Question: Why is the content not aligned with the brand using Bootstrap 3.0.0? How can I get these aligned?

Here is my HTML:
'''
<!DOCTYPE html>
<html>
<head>
<title>Title</title>
<meta name="viewport" content="width=device-width initial-scale=1.0">
<link href="bower_components/bootstrap/dist/css/bootstrap.min.css" rel="stylesheet" media="screen">
<link href="css/app.css" rel="stylesheet">
</head>
<body>
<div class="navbar navbar-inverse navbar-fixed-top">
<div class="navbar-inner">
<div class="container">
<span class="navbar-brand">Brand</span>
</div>
</div>
</div>
<div id="main-region" class="container">
<p>Content</p>
</div>
<script data-main="js/main" src="bower_components/requirejs/require.js"></script>
<script src="bower_components/bootstrap/dist/js/bootstrap.min.js"></script>
</body>
</html>
'''
Here is app.css:
'''
body {
padding-top: 60px;
}
'''
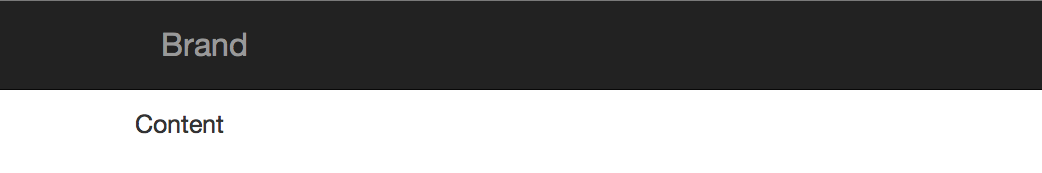
Answer: Your 'navbar' DIV needs a nested 'container' DIV for it to align with your other content.
Check out <URL>.
It uses the following source:
'''
<body>
<div class="navbar navbar-inverse navbar-fixed-top">
<div class="container"> <!-- You need this DIV for alignment -->
<div class="navbar-header">
<button type="button" class="navbar-toggle" data-toggle="collapse" data-target=".navbar-collapse">
<span class="icon-bar"></span>
<span class="icon-bar"></span>
<span class="icon-bar"></span>
</button>
<a class="navbar-brand" href="#">Project name</a>
</div>
<div class="navbar-collapse collapse">
<ul class="nav navbar-nav">
<li class="active"><a href="#">Home</a></li>
<li><a href="#about">About</a></li>
<li><a href="#contact">Contact</a></li>
<li class="dropdown">
<a href="#" class="dropdown-toggle" data-toggle="dropdown">Dropdown <b class="caret"></b></a>
<ul class="dropdown-menu">
<li><a href="#">Action</a></li>
<li><a href="#">Another action</a></li>
<li><a href="#">Something else here</a></li>
<li class="divider"></li>
<li class="dropdown-header">Nav header</li>
<li><a href="#">Separated link</a></li>
<li><a href="#">One more separated link</a></li>
</ul>
</li>
</ul>
<form class="navbar-form navbar-right">
<div class="form-group">
<input type="text" placeholder="Email" class="form-control">
</div>
<div class="form-group">
<input type="password" placeholder="Password" class="form-control">
</div>
<button type="submit" class="btn btn-success">Sign in</button>
</form>
</div><!--/.navbar-collapse -->
</div>
</div>
<div class="container">
<!-- Main content goes here -->
</div>
</body>
'''